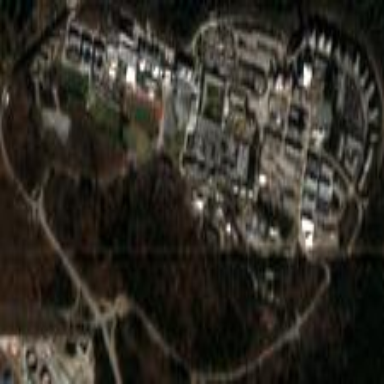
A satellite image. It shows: University.